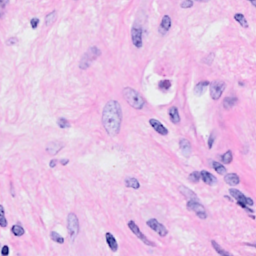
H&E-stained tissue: Breast